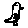
Label: bird